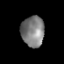
Tissue: prostate
Cell type: T cells
Senescence score: 0.2689
Nuclear area (px): 689
Mean DAPI intensity: 127.038